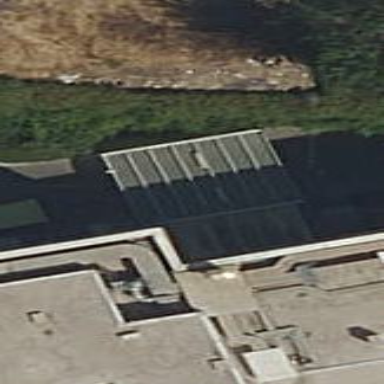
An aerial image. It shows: Close-up view of roof of building.